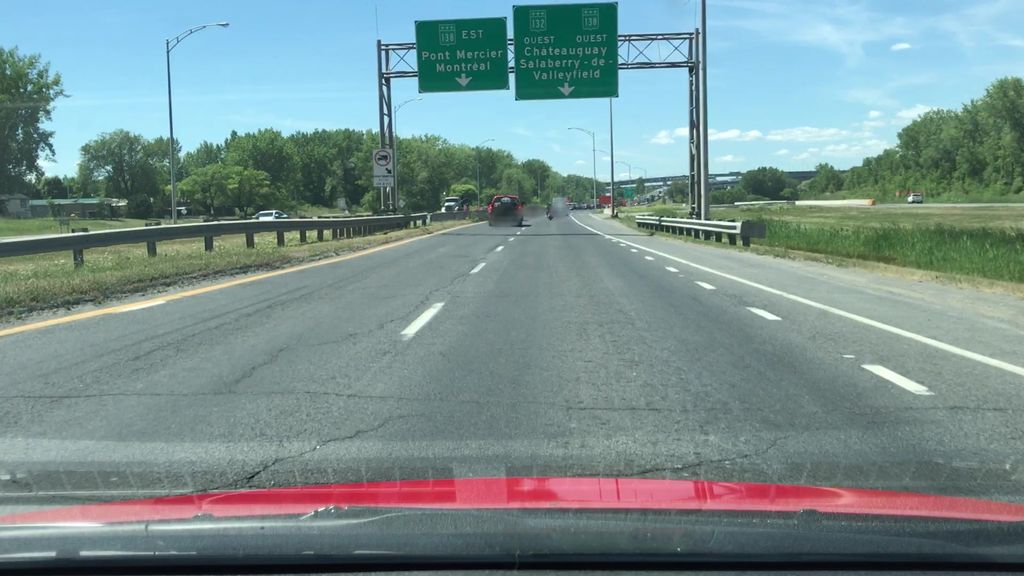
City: montreal